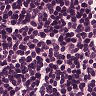
Metastatic tissue present: no